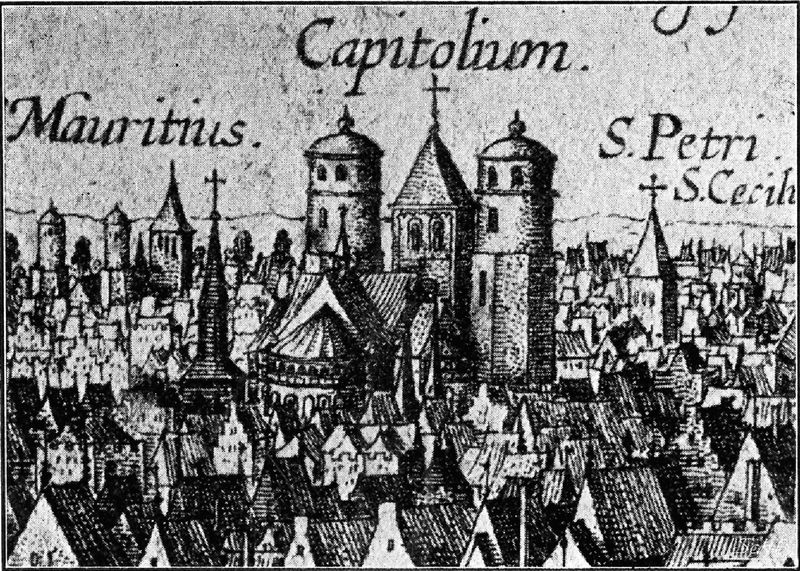
Titel: St. Maria im Kapitol in Köln
Standort: Köln, St. Maria im Kapitol (EU - D - NRW)
Schlagwörter: himmel, weiß, kirchturm, stadt, fenster, grau, schwarz, zeichnung, dach, häuser, kirche, turm, holzschnitt, dächer, zinnen, kreuz, türme, druck, stich, rom, karte, mittelalter, apsis, vatikan, petrus, kapitol, latein, roma, petri, peterskirche, capitol, mauritius, weltchronik, schedel, capitolium, s.petri, st. petri, st. peri, sankt petri